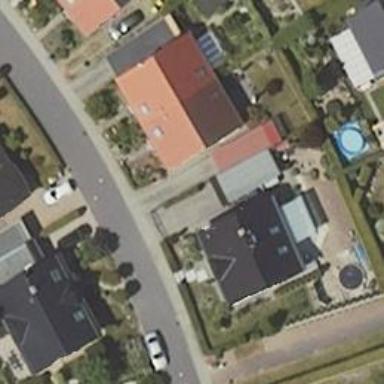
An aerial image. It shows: Driveway.